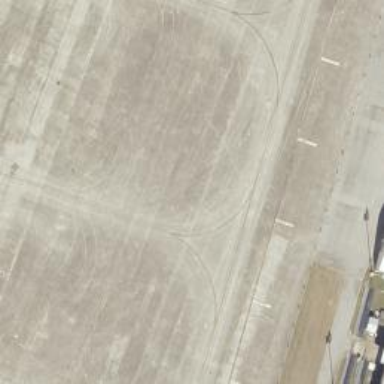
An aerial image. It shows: View of taxiway at the airport.